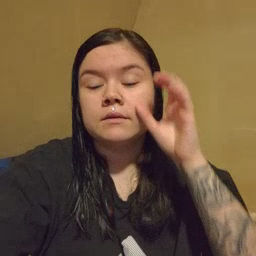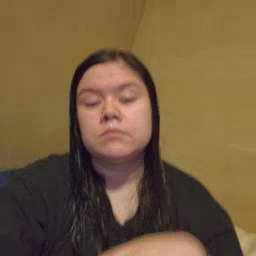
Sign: awake